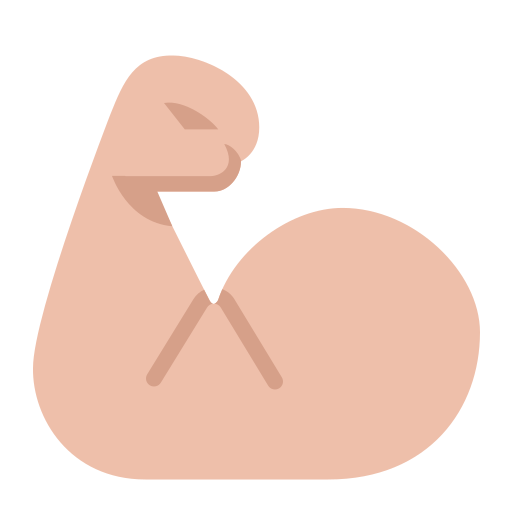
flexed biceps flat  light